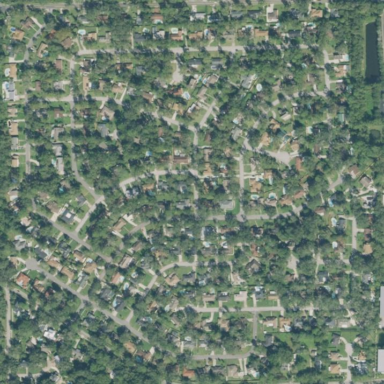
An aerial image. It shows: Neighborhood.